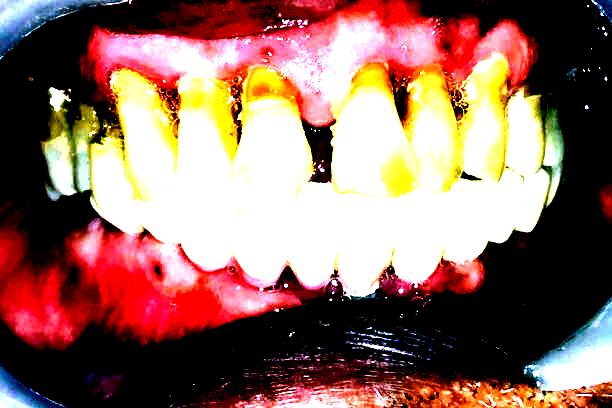
Condition: Calculus